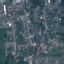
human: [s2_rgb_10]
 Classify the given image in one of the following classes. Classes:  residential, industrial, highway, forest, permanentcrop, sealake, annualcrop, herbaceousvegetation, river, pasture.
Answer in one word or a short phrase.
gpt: Residential